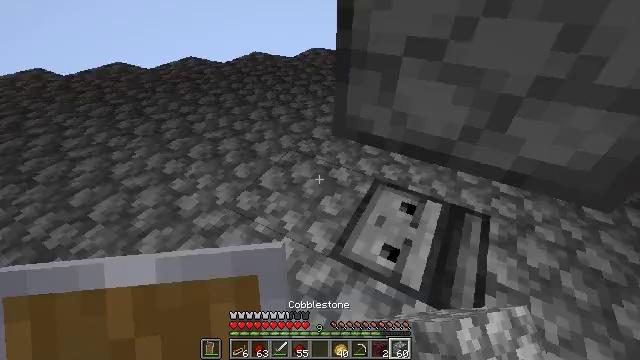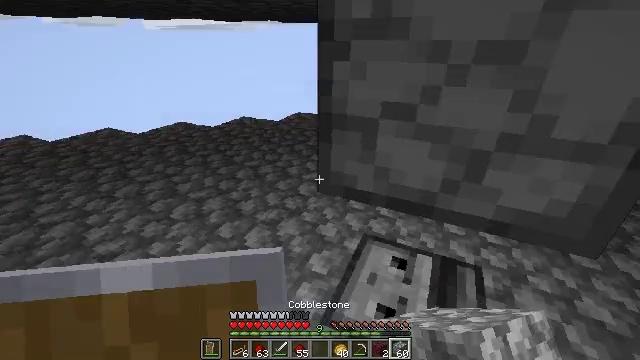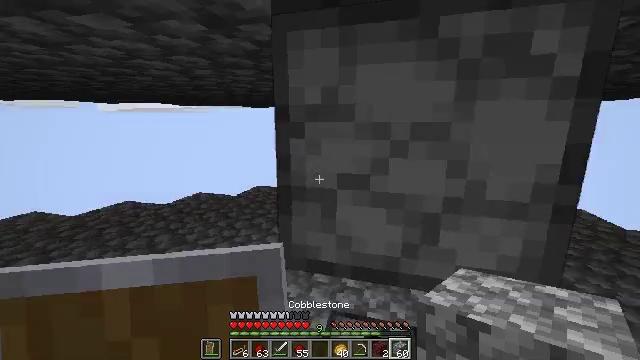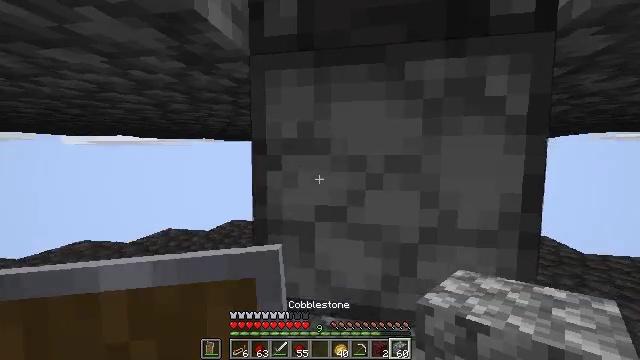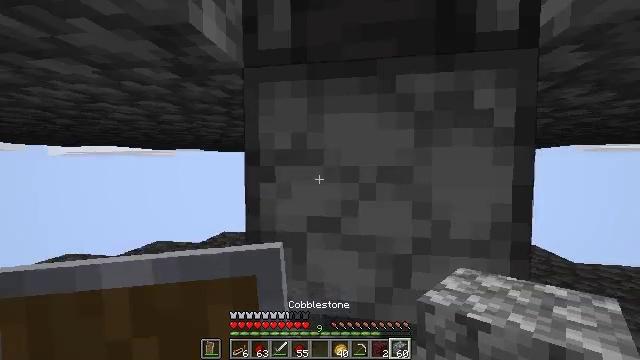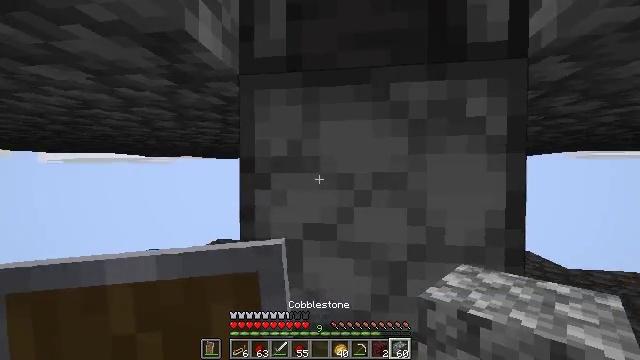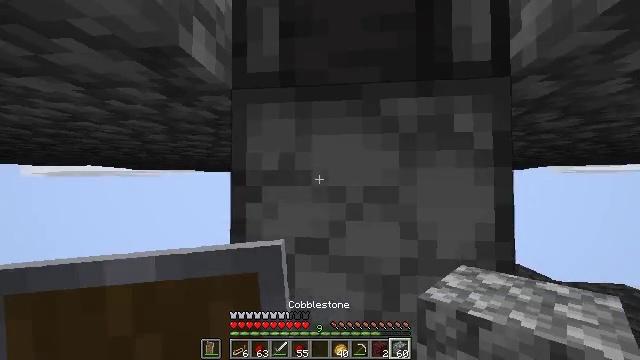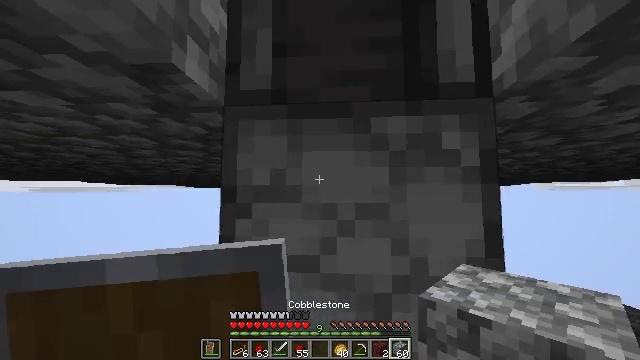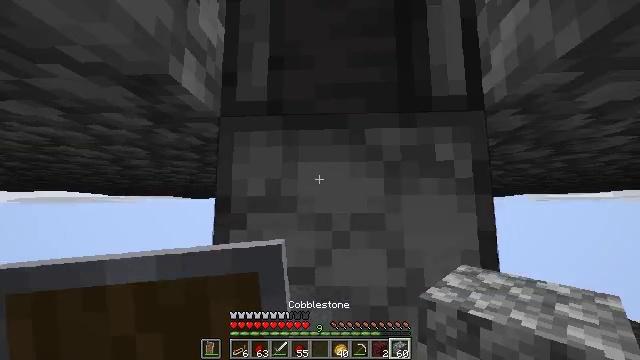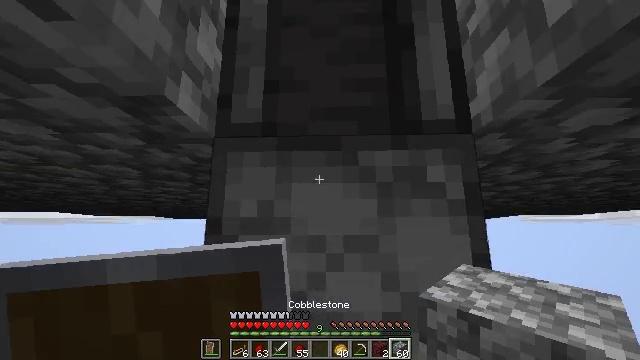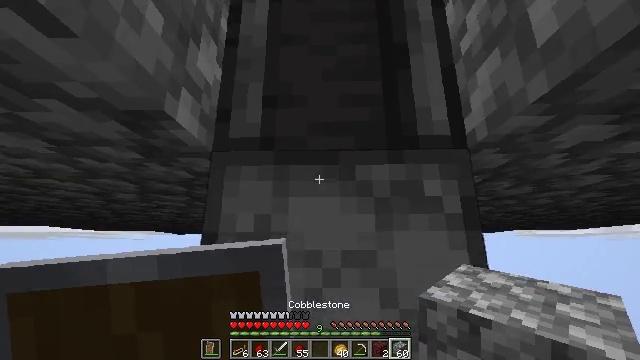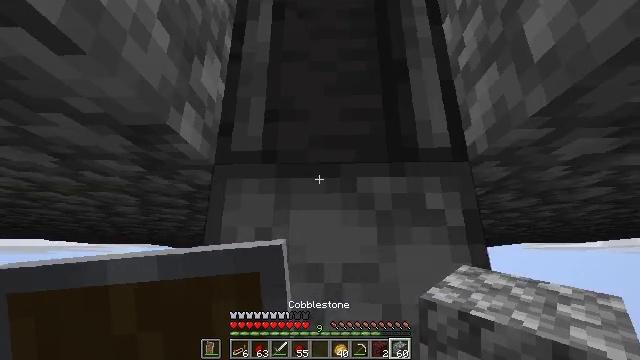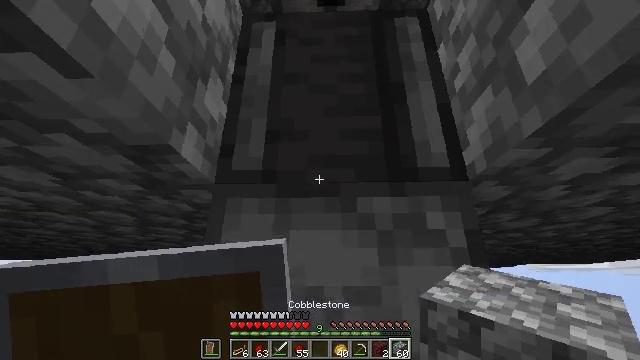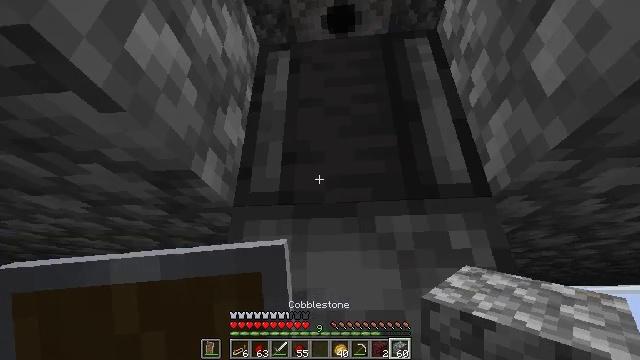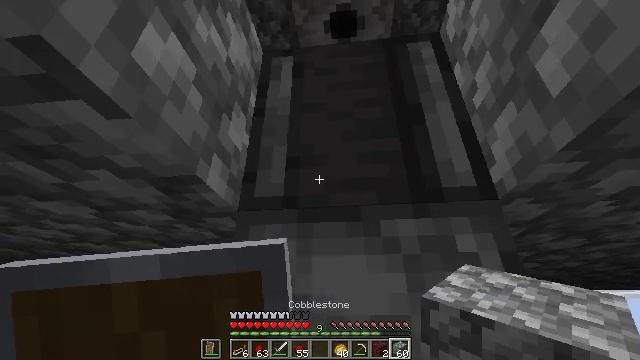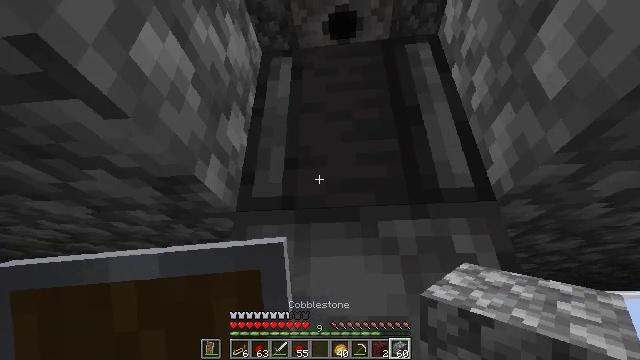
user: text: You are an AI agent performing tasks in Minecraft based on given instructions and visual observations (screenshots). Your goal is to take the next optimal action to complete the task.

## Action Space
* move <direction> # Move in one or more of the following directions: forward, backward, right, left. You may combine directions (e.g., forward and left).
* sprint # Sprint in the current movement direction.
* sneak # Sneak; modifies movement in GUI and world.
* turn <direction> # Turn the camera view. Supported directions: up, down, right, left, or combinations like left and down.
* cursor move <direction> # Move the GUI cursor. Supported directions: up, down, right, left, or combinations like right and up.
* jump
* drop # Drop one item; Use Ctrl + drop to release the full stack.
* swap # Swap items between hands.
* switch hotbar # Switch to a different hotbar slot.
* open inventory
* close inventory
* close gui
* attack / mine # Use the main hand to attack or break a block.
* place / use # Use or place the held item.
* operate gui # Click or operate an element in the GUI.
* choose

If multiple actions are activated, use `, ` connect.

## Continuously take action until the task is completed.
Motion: motion action
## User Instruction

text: Collect the dispenser for reuse.
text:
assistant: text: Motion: turn right and up
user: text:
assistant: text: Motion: turn right and up
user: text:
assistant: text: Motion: turn right and up
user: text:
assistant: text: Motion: turn right and up
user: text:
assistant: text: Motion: turn right and up
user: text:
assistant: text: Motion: turn right and up
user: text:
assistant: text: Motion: turn right and up
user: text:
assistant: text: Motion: turn right and up
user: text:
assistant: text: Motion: turn right and up
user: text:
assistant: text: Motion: turn up
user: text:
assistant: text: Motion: turn up
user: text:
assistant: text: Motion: turn up
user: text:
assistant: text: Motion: turn left and up
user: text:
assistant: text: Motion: turn left
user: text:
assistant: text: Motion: no_op
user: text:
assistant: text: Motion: turn right
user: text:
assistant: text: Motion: turn right
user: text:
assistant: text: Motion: turn right
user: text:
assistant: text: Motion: turn up
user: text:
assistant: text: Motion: turn up
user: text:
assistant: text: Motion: no_op
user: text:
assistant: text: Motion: no_op
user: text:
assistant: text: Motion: no_op
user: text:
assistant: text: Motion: no_op
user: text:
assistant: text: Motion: no_op
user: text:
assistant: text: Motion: no_op
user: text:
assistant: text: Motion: no_op
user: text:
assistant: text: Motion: no_op
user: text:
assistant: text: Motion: no_op
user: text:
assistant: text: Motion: no_op